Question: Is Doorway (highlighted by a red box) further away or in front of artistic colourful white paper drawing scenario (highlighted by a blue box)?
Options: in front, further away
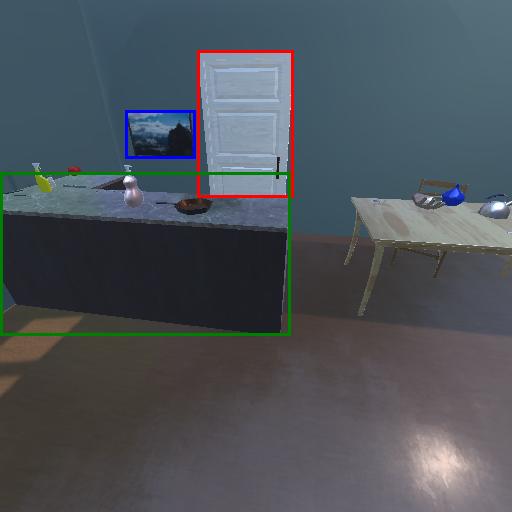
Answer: in front